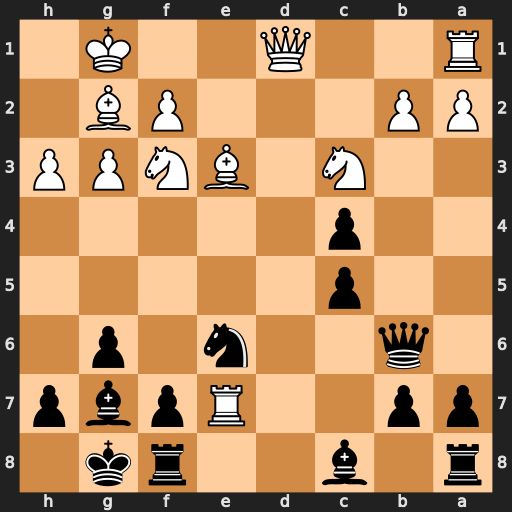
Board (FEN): r1b2rk1/pp2Rpbp/1q2n1p1/2p5/2p5/2N1BNPP/PP3PB1/R2Q2K1
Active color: b
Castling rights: -
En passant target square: -
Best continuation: Qxb2 Rc1 Bxc3 Rxc3 Qxc3